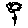
Label: flower